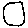
Label: circle